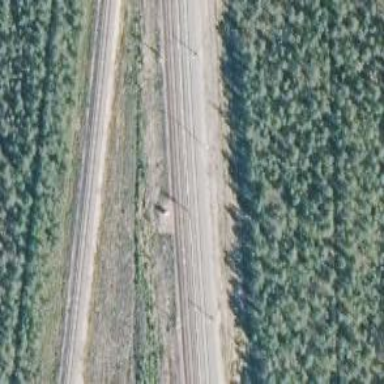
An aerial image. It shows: Railway signal.